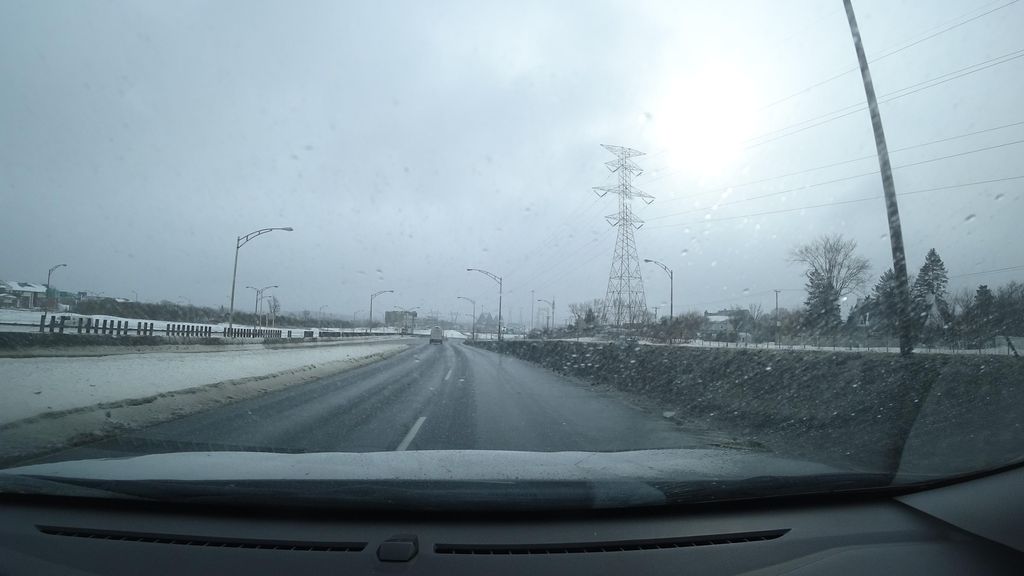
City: quebec_city